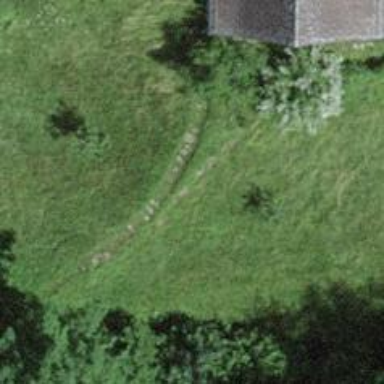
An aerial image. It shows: Grassy path.